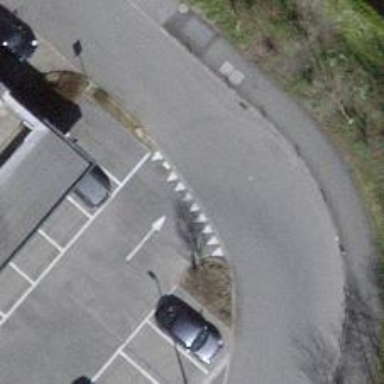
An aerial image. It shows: Road with "give way" sign.